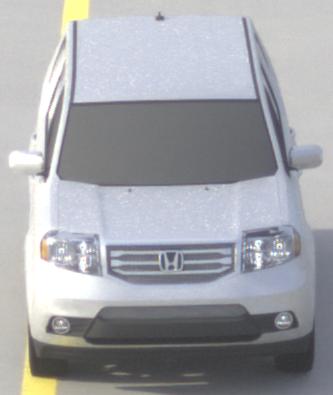
Make: Honda
Model: Pilot
Detailed model: Gen. 2 Facelift
Model produced from: 2012
Model produced until: 2015
Doors: 5
Color: white
Road condition: dry road
Daytime: morning or afternoon
Contrast: high contrast